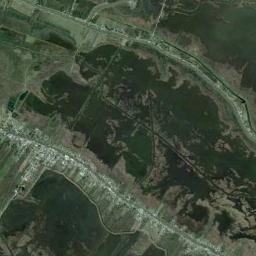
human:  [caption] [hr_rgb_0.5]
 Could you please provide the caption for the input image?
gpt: Half of the area in this wetland is bare land .

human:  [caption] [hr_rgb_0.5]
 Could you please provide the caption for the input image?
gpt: There are many roads on the wetlands .

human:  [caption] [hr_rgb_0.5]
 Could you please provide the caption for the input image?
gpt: The wetland consists of bare land, Green plants and water .

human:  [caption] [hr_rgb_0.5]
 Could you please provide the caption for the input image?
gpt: There are large areas of mixed dark green and light green plants on the lake in a wetland  , and there are many farmland beside the wetland .

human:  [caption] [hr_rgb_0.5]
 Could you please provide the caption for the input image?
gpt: There are many buildings near the wetland .